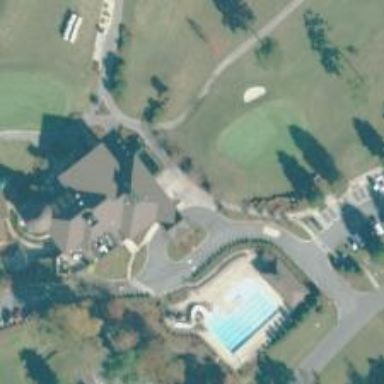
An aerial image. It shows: Path for both road and golf.